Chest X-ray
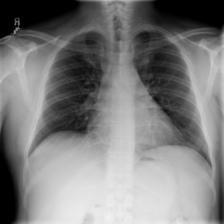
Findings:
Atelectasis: negative
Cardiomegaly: negative
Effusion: negative
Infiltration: positive
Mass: negative
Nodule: negative
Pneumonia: negative
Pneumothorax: negative
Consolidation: negative
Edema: negative
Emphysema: negative
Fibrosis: negative
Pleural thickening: negative
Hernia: negative